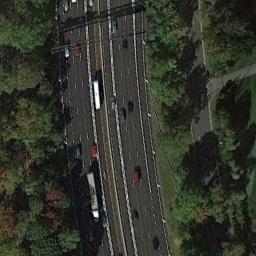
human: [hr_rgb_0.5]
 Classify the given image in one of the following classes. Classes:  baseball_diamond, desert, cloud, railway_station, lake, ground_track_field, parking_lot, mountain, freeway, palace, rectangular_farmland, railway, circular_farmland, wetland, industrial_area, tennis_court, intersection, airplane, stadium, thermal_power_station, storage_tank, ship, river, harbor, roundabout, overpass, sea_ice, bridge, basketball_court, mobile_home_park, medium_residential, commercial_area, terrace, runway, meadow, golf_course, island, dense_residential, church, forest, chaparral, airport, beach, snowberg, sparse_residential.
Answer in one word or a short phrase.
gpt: freeway